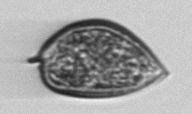
Label: Prorocentrum_micans